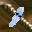
Label: 1